Field crop: tomato
Growth stage: 1
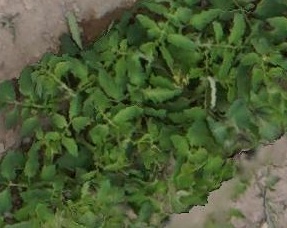
Species: tomato